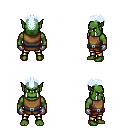
a pixel art fantasy rpg character, male body template, orc, green skin, leather chest armor, gold greaves, white cyan short mohawk hairstyle, metal gloves, four views (front, back, left, right), 2x2 character sprite sheet, small pixel art, hard edges, no anti-aliasing